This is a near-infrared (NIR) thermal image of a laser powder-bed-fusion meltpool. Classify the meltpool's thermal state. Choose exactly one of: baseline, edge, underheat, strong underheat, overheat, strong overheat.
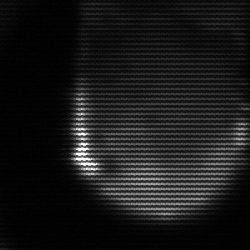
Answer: edge